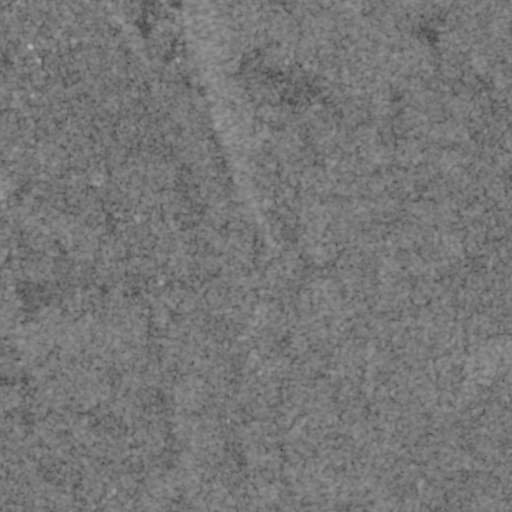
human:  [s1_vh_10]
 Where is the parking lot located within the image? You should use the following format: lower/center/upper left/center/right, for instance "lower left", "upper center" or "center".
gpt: The parking lot is located in the lower right of the image.
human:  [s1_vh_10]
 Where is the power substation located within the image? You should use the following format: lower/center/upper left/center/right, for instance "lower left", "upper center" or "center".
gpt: The power substation is located in the upper center of the image.
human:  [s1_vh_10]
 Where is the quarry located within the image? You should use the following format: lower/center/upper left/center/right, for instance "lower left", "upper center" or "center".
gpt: The quarry is located in the upper left of the image.
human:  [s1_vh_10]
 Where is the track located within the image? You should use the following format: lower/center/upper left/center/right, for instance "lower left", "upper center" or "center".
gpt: There is no track in the image.

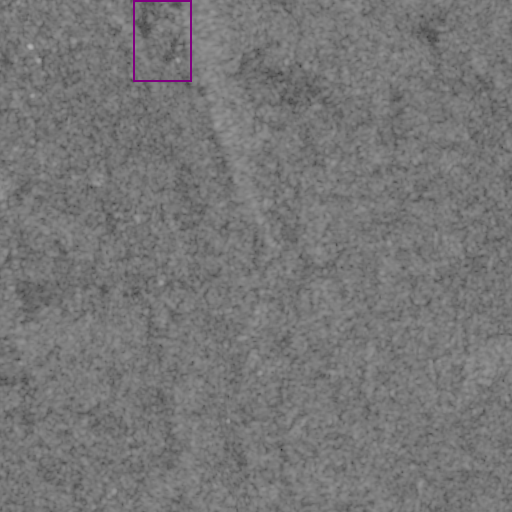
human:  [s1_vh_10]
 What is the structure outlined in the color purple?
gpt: The structure outlined in purple is a quarry.
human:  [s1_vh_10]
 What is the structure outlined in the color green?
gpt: There is no green outline.